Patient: sex F, age 69
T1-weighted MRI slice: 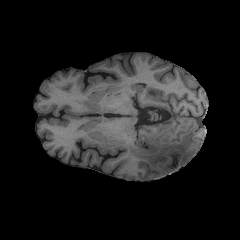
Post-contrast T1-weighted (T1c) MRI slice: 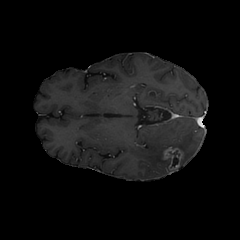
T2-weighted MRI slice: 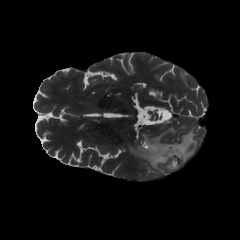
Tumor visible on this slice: yes
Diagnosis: Glioblastoma, IDH-wildtype
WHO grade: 4